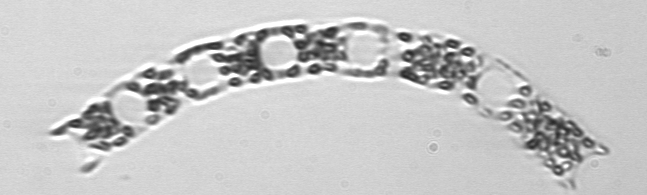
Label: Eucampia